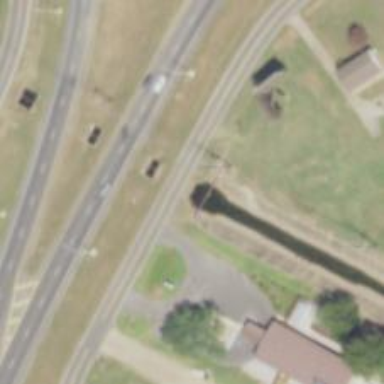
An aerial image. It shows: Canal culvert running through tunnel.